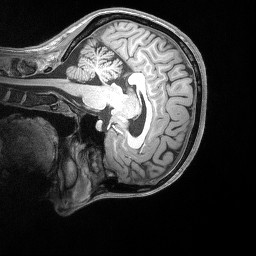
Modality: T1w
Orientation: sagittal
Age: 30
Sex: female
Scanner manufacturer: siemens
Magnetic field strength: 3 T
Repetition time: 2.53 s
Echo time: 0.00164 s